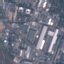
Land use / land cover: Industrial